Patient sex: F
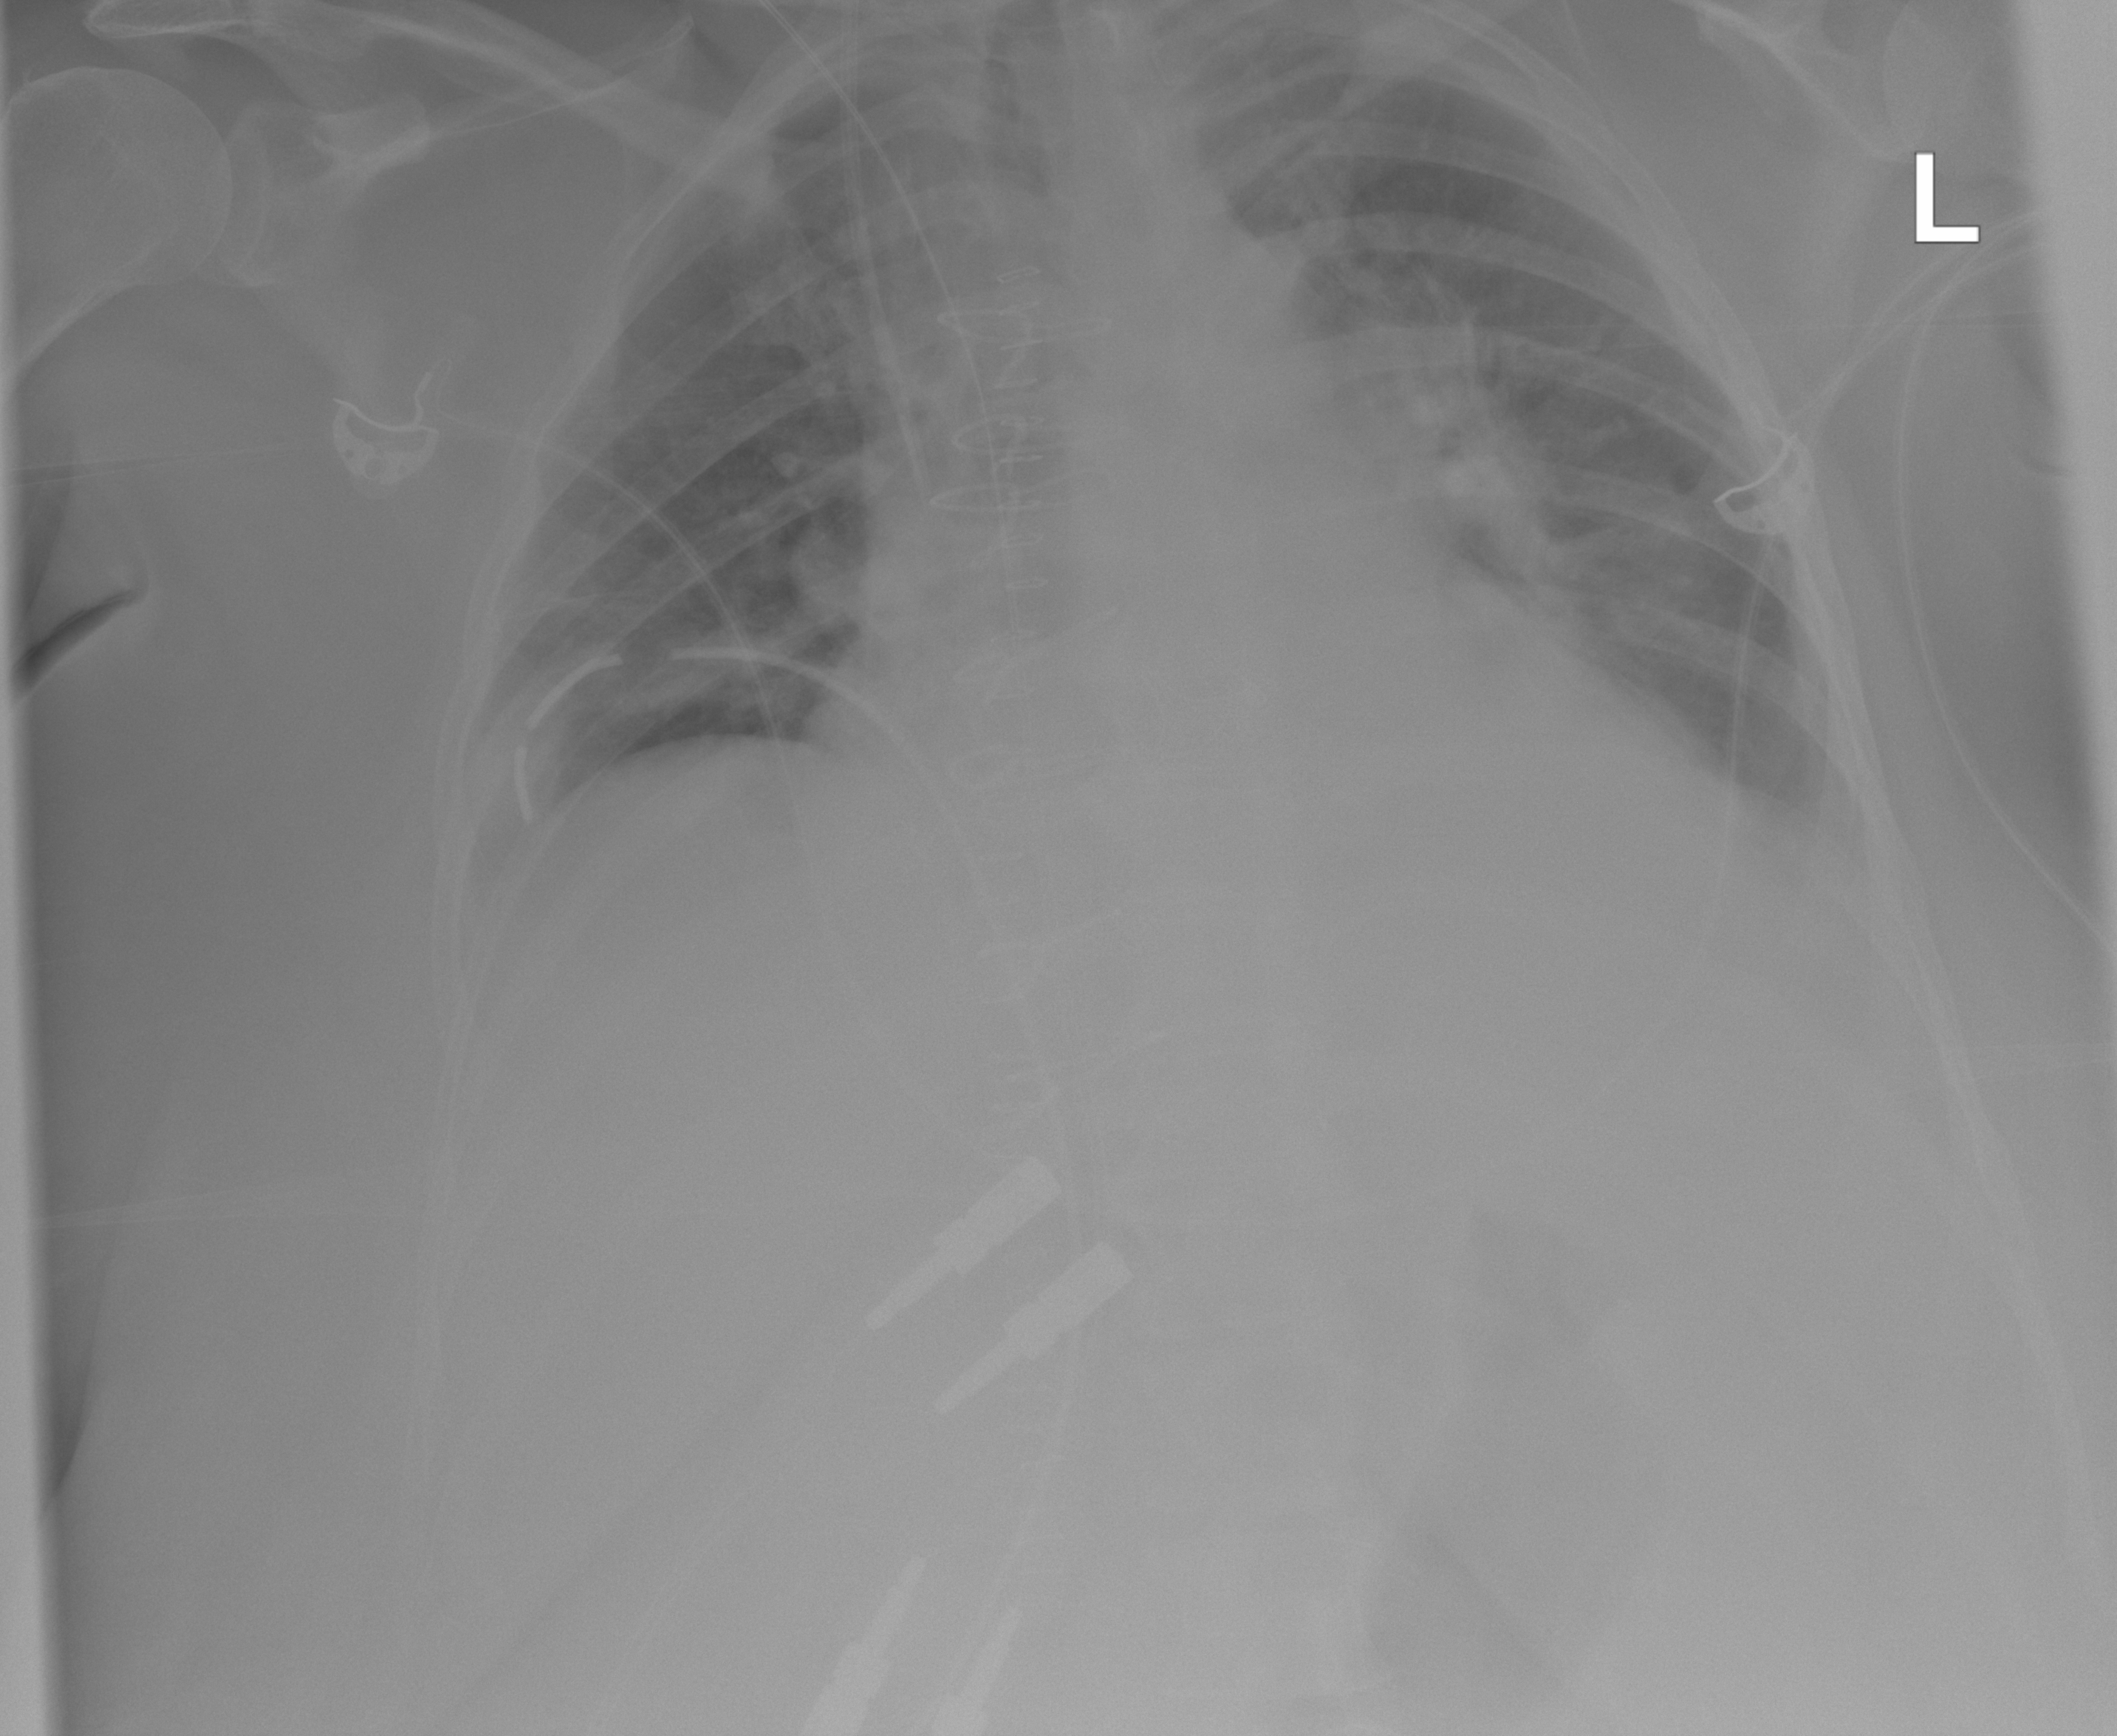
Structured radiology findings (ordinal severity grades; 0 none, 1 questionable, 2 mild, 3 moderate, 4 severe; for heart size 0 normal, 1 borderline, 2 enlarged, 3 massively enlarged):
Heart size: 2
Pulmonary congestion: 2
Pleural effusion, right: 0
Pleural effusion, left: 2
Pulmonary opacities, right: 0
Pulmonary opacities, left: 0
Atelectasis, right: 1
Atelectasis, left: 2